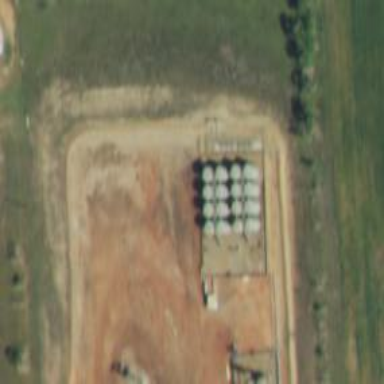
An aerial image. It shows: Storage tank that is man-made.